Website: slack
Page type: payment
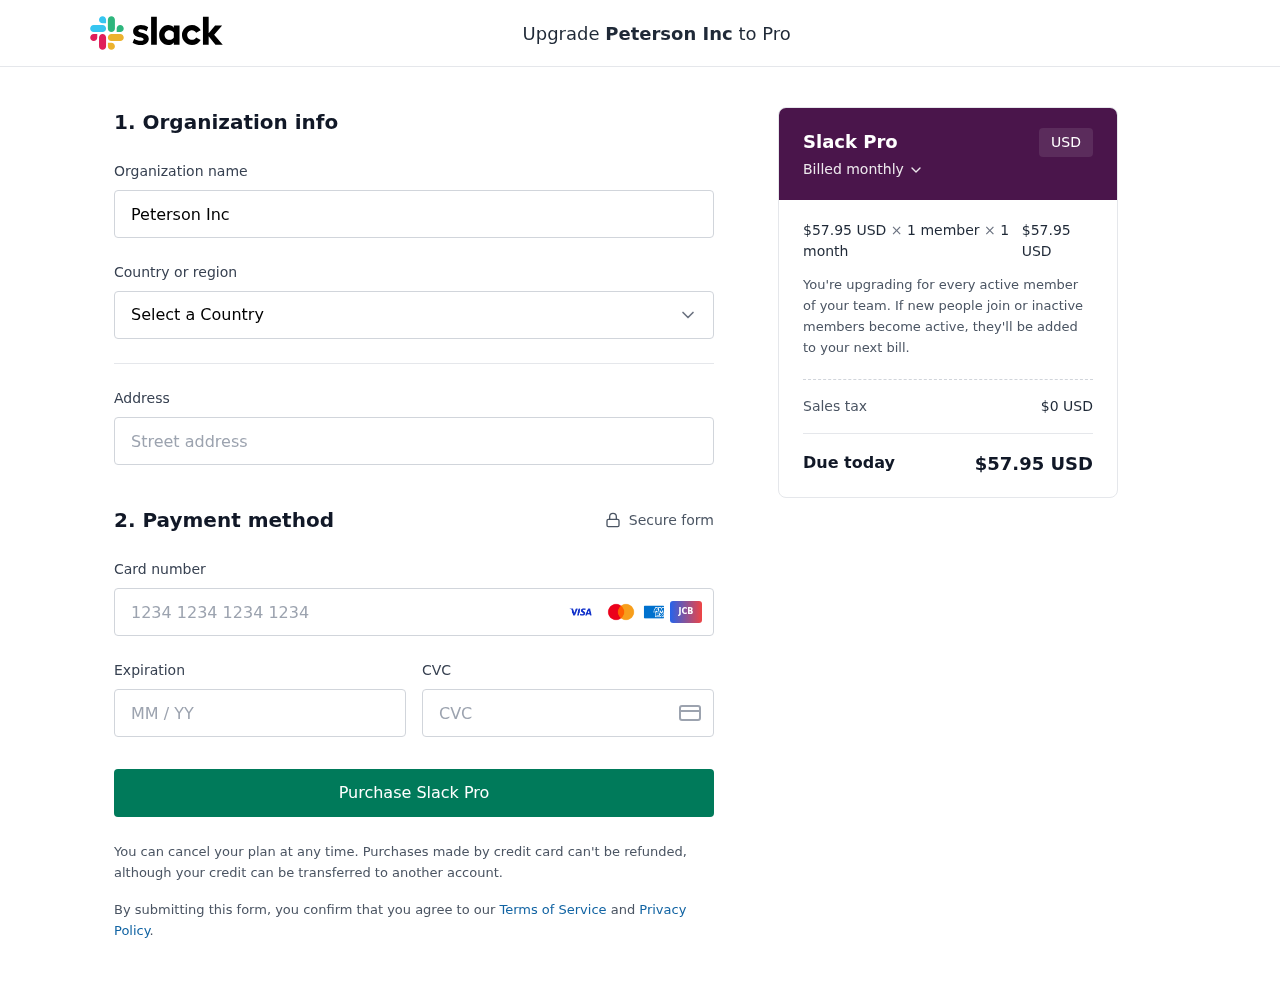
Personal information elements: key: PII_CARD_CVV
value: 626
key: PII_CARD_EXPIRY
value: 03/26
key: PII_CARD_NUMBER
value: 6011 0400 3226 4038
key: PII_COMPANY
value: Peterson Inc
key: PII_COUNTRY
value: United States
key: PII_STREET
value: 7665 Jessica Locks Apt. 231
Product elements: key: PRODUCT1_PRICE
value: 57.95
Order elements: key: ORDER_SUBTOTAL
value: $57.95 USD
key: ORDER_TAX
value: $0 USD
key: ORDER_TOTAL
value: $57.95 USD